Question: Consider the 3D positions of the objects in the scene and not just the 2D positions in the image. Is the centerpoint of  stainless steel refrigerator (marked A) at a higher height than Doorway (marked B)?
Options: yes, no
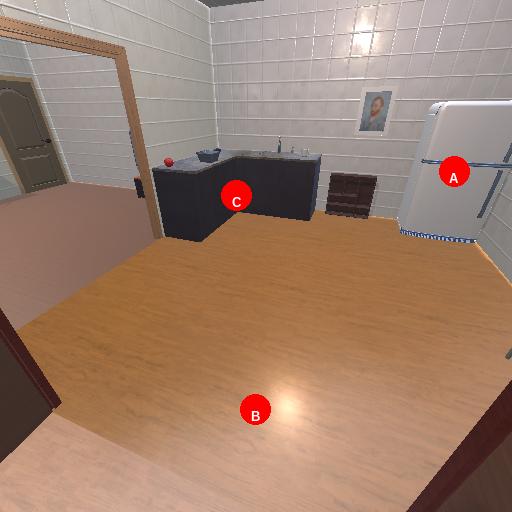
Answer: yes